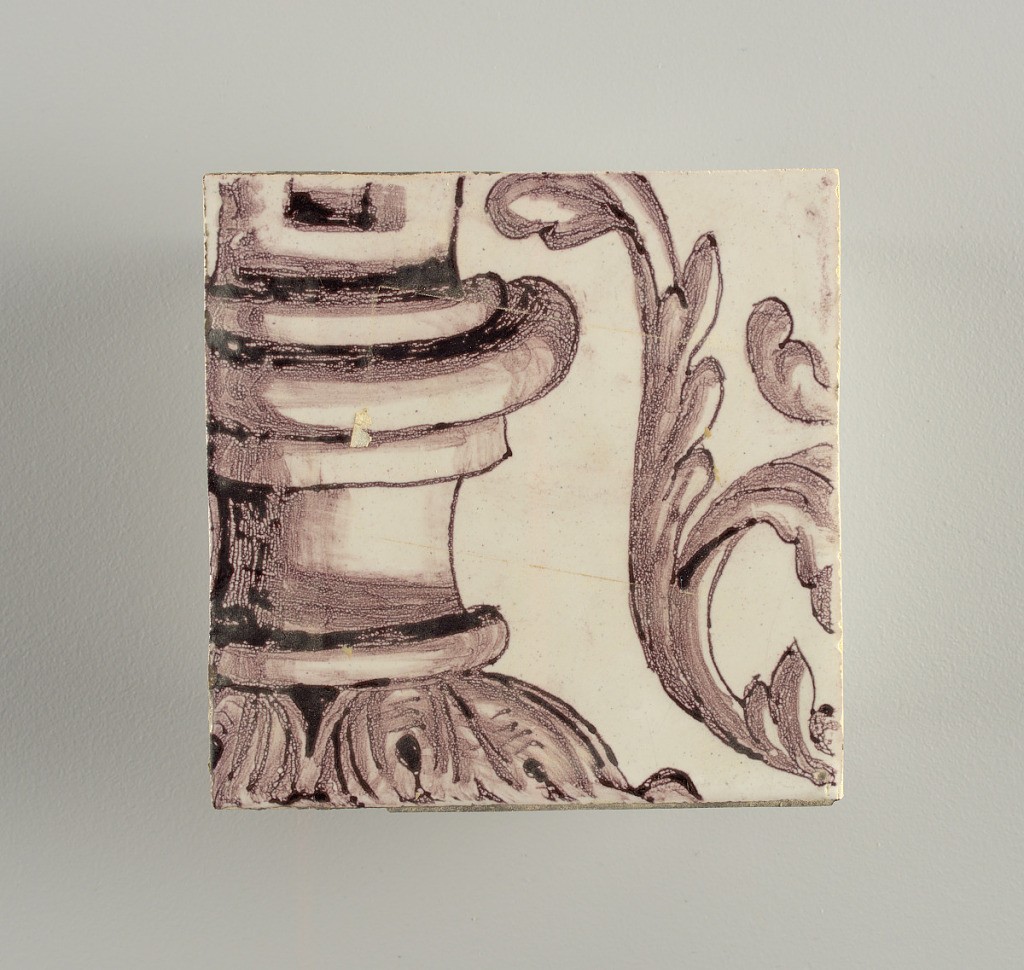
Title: Wall facing
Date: ca. 1725
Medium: Tin-glazed earthenware, underglaze
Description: Horizontal rectangle.  Thirty-seven tiles wide and twenty-one high with opening for door or window nineteen and one-half tiles high and twelve wide.  To left and right of opening, centered canopy above. Left, woman representing Hope, right, a sculputure urn.  Centered above opening, a mascaron.  Arabesque design of foliage.